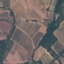
Land use / land cover: PermanentCrop